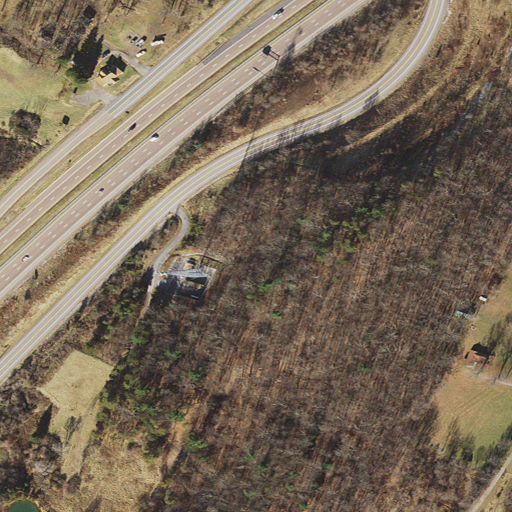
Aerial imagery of mountain in Maryland named Martin Mountain containing deciduous forest, medium intensity development, low intensity development, open development, mixed forest, pasture, and barren land